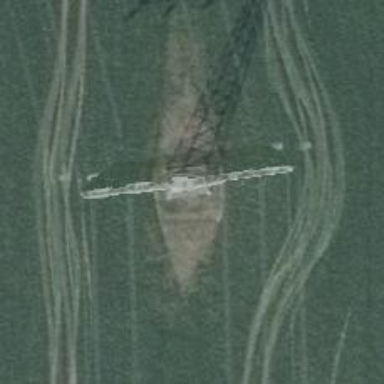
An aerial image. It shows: Power tower.